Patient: sex M, age 78
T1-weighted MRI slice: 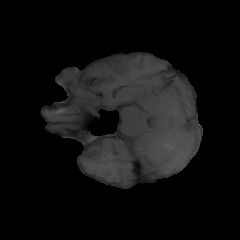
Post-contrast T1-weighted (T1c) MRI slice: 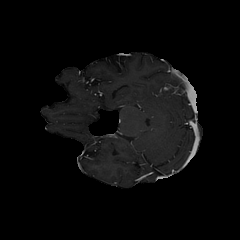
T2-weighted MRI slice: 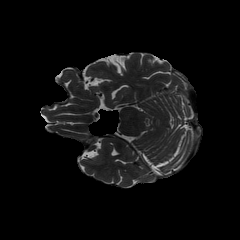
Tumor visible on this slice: no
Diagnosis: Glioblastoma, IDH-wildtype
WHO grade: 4